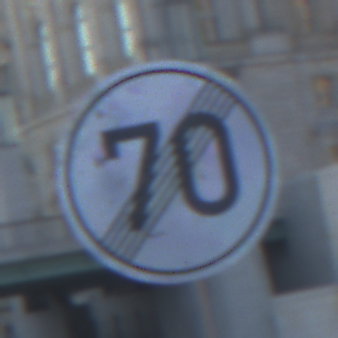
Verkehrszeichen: EndeGeschwindigkeit70
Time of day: SunriseSunset
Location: Outdoor (Urban)
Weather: Clear
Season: NotSpecified
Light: Natural